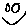
Label: smiley face